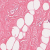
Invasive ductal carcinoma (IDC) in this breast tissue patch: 0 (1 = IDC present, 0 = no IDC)